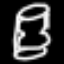
Label: hourglass